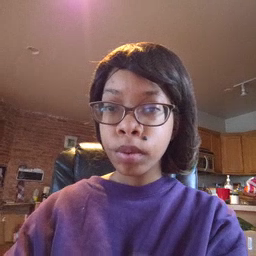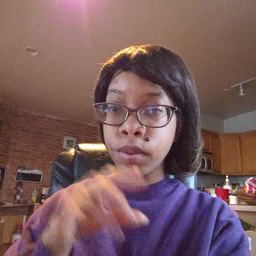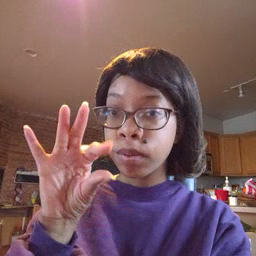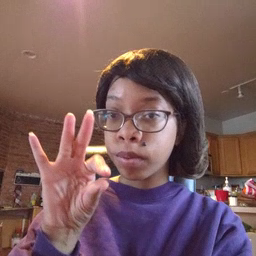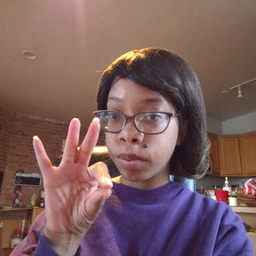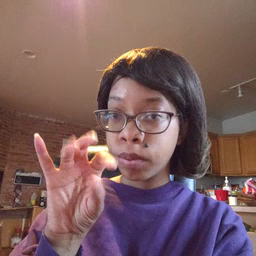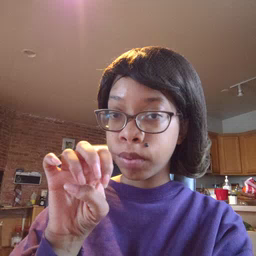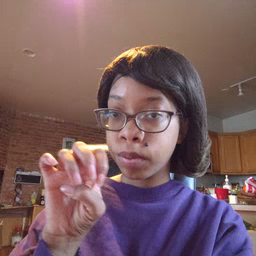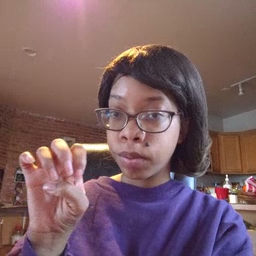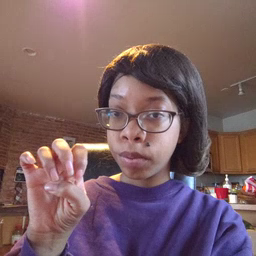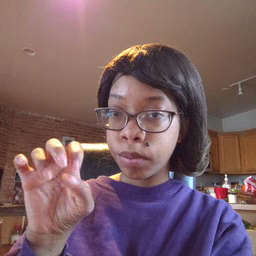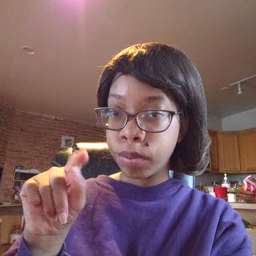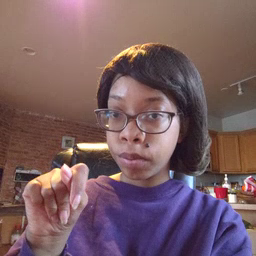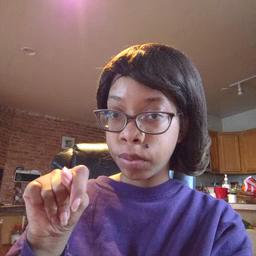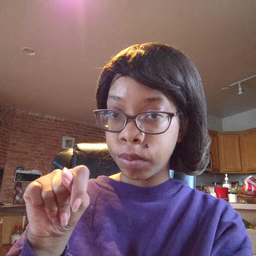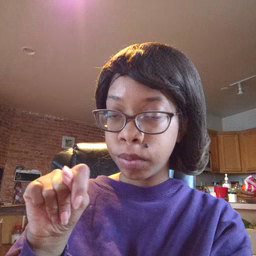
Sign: feet